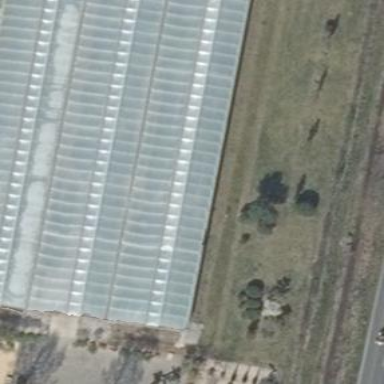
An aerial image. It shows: Greenhouse used for horticulture purposes.